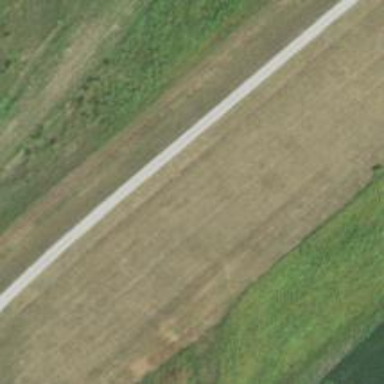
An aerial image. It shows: Service road along levee embankment.